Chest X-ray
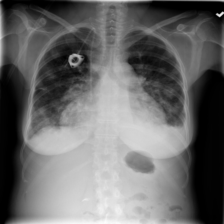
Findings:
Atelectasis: positive
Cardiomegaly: positive
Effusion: positive
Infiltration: positive
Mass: negative
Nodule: positive
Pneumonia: negative
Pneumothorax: negative
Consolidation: negative
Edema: negative
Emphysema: negative
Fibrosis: negative
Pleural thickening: negative
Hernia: negative